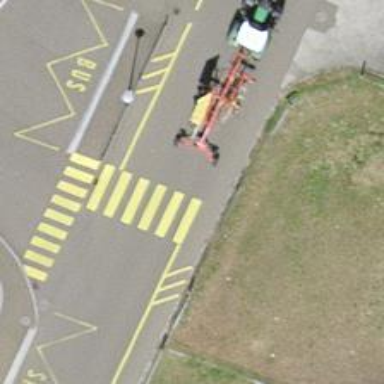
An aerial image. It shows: Bus stop with platform for public transport.